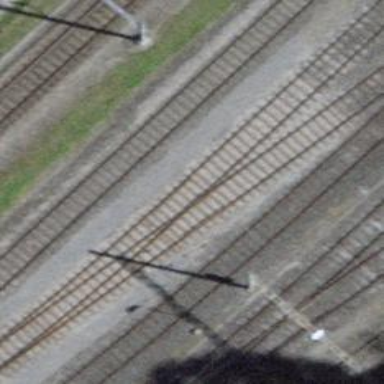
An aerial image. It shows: Railway yard with electrified contact lines.